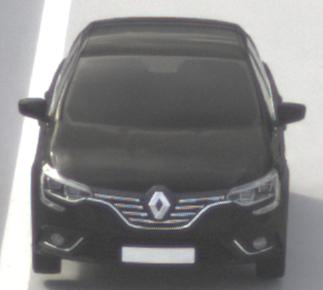
Make: Renault
Model: Mégane ENERGY TCe 100
Detailed model: Mégane (IV)
Model produced from: 2016/03
Model produced until: 2018/08
Doors: 5
Color: black
Road condition: dry road
Daytime: morning or afternoon
Contrast: low contrast